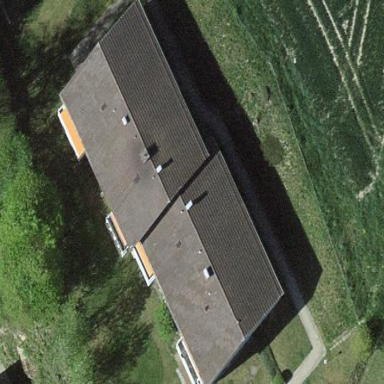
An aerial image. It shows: Residential building.